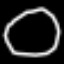
Label: octagon